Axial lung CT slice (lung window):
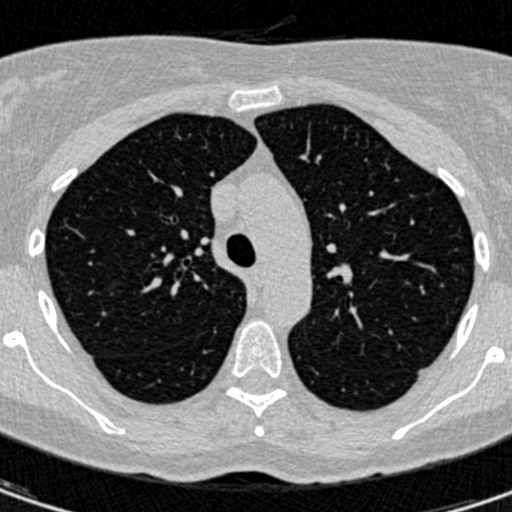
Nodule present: no